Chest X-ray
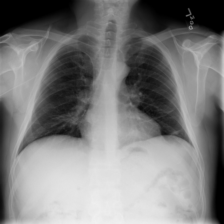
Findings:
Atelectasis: positive
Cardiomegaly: negative
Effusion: negative
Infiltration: negative
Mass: negative
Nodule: negative
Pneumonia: negative
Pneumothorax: negative
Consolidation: negative
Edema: negative
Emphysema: negative
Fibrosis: negative
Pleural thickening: negative
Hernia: negative